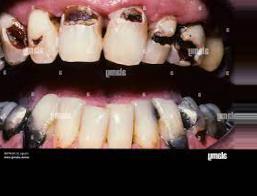
Condition: Caries